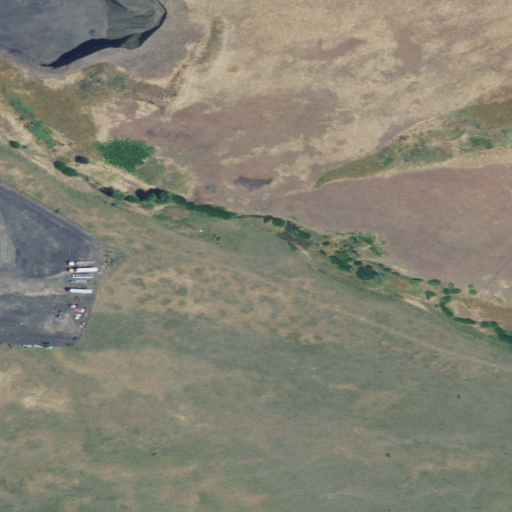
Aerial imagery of valley in Oregon named North Coyote Canyon containing shrub and grassland